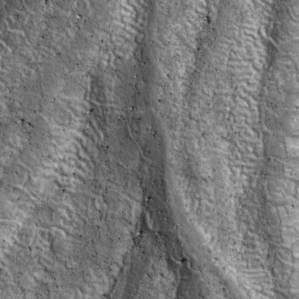
Label: non_frost